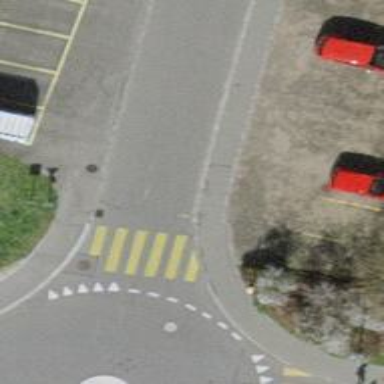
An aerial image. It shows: Zebra crossing on the road.